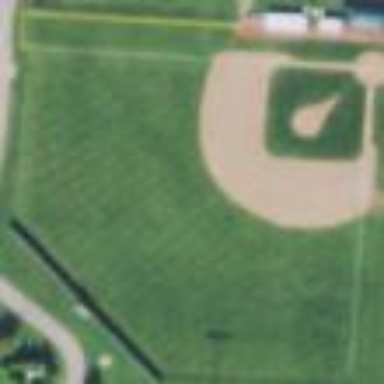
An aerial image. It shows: Baseball pitch for leisure land activities.